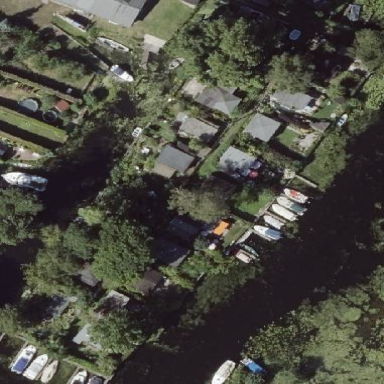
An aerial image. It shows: Allotments area.